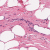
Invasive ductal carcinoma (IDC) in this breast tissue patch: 0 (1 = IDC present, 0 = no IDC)